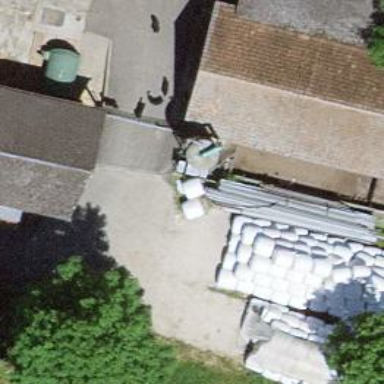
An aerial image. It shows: Sty building.